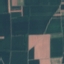
Land use / land cover class: AnnualCrop